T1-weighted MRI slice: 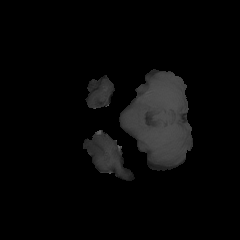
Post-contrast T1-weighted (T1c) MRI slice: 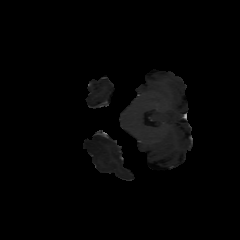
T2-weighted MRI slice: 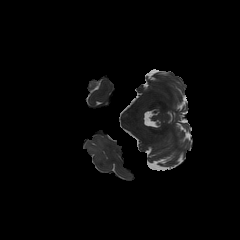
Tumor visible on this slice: yes